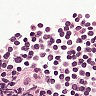
Metastatic tissue present: no